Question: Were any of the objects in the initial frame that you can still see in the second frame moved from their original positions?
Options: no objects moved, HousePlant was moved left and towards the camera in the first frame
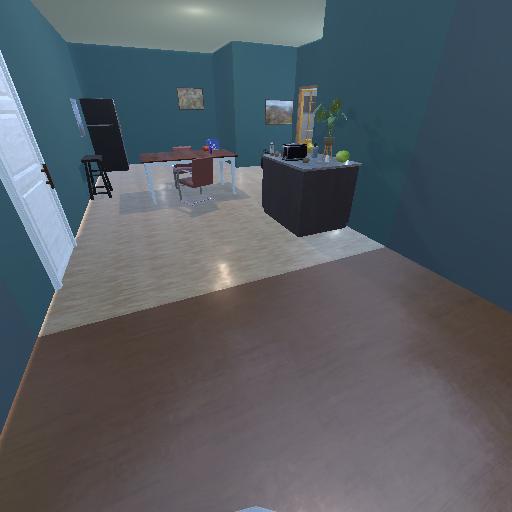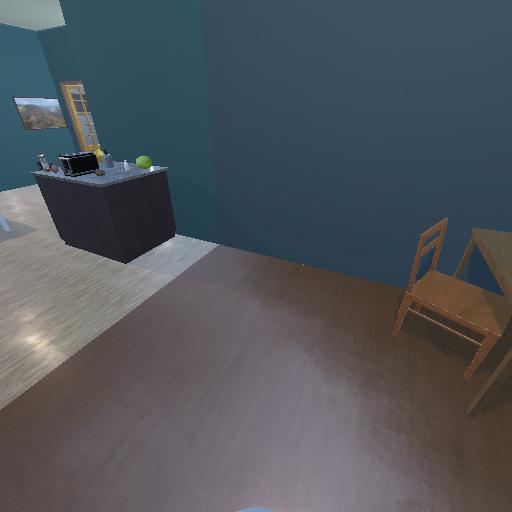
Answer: no objects moved